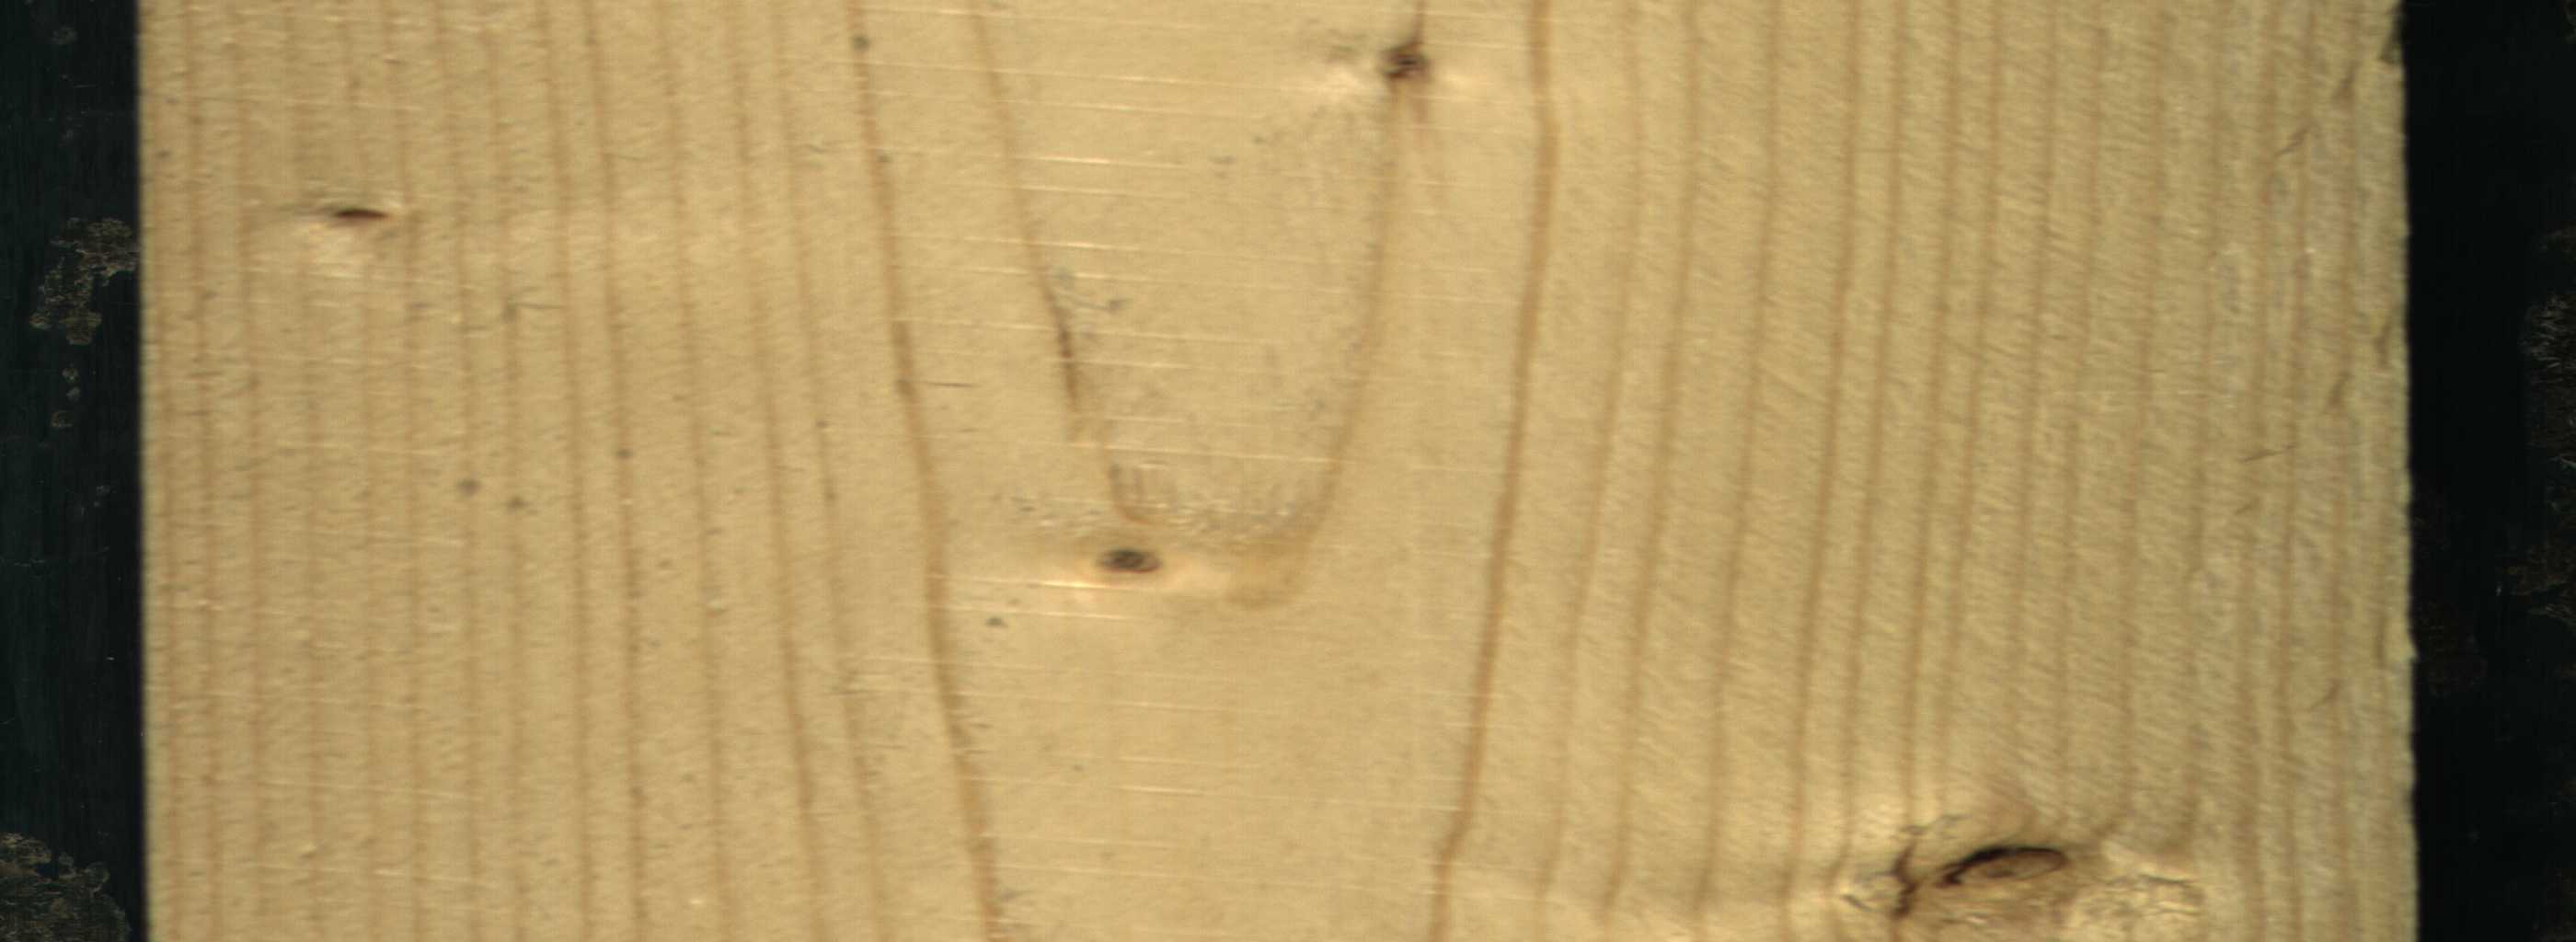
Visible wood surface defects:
Dead_Knot
Live_Knot
Live_Knot
Live_Knot